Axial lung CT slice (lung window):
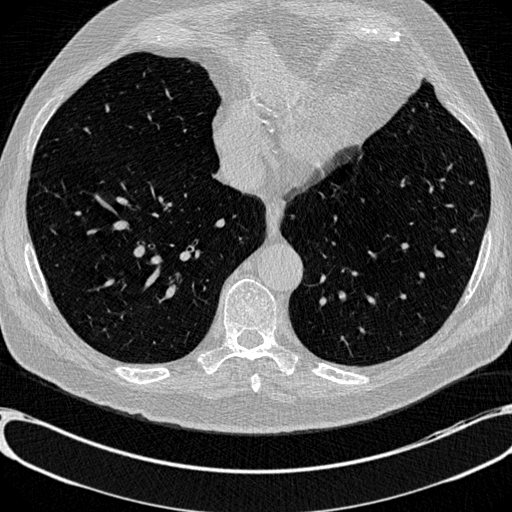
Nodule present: no